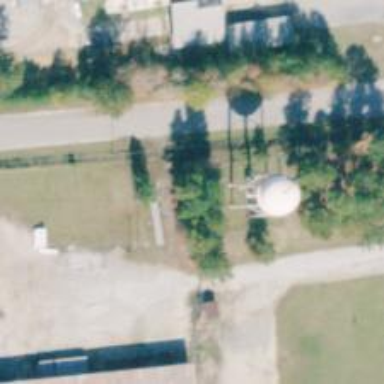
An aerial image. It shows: Water tower that is man-made.